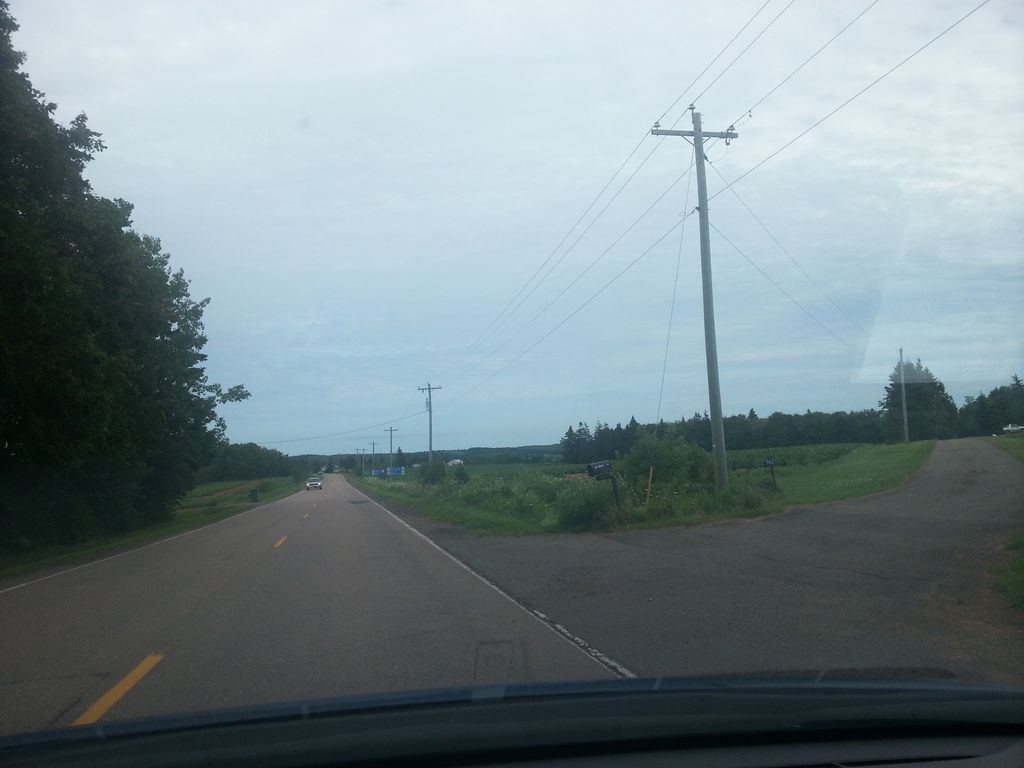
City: charlottetown